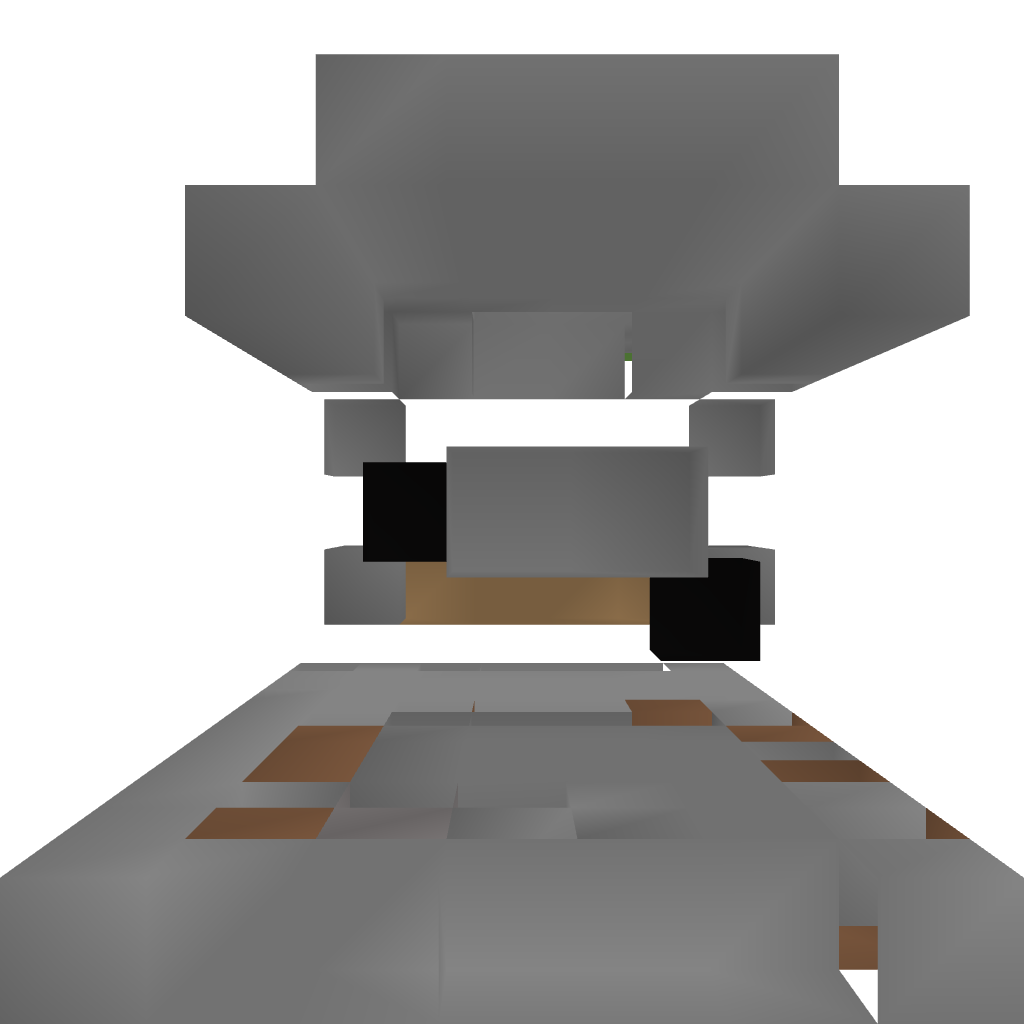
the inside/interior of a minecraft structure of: Redstone Mine Bomb(BreakDiamonds)